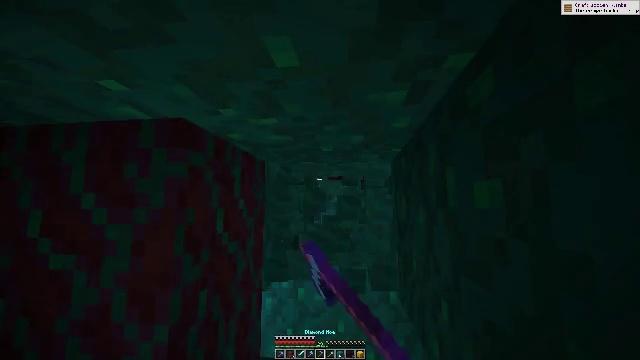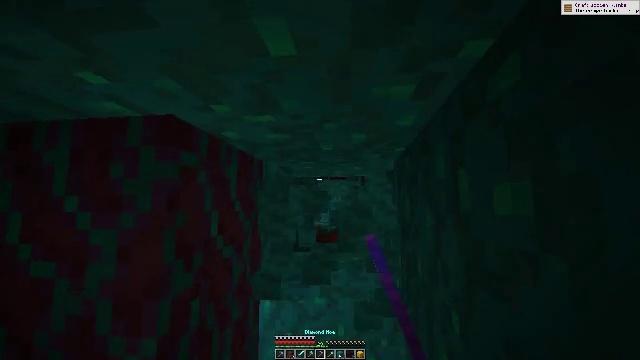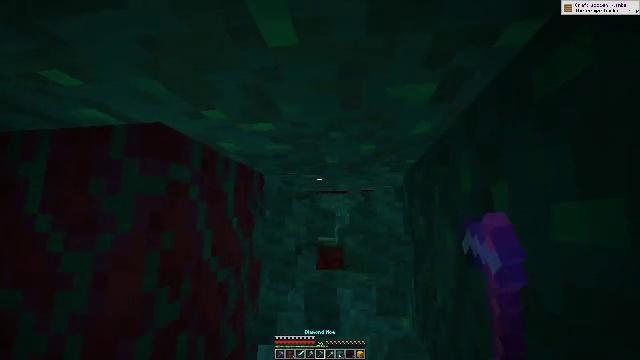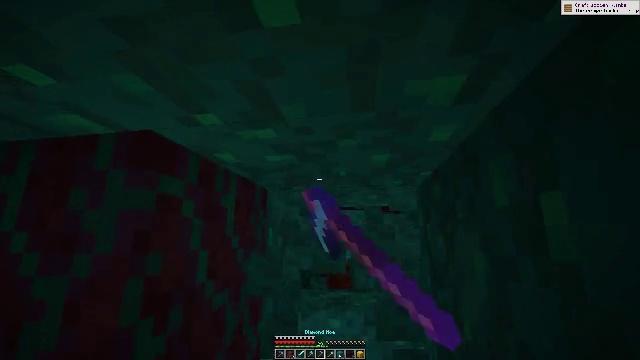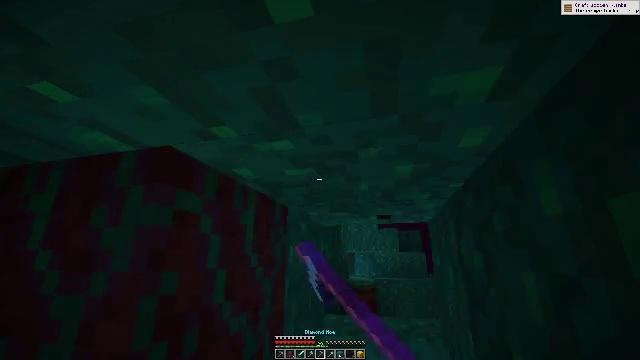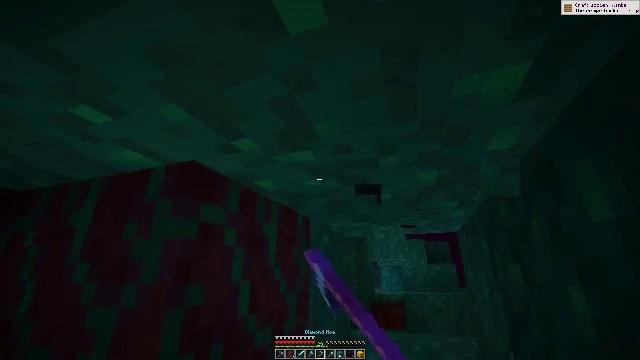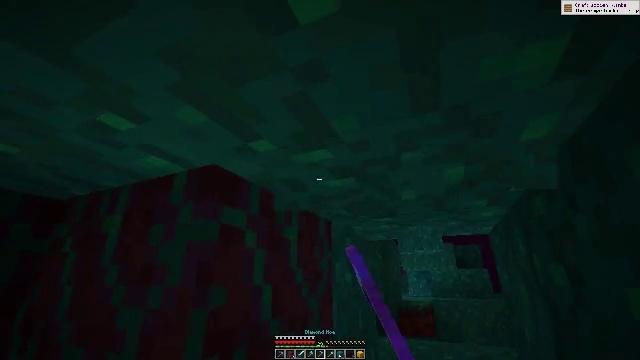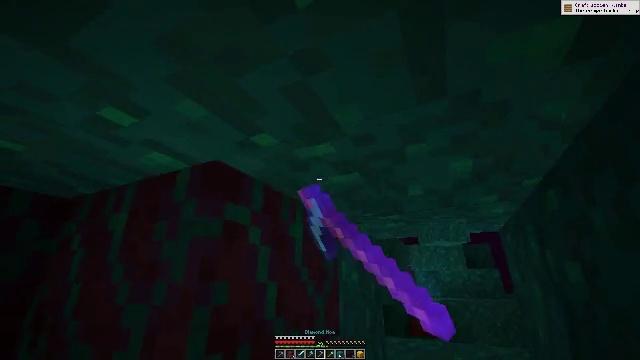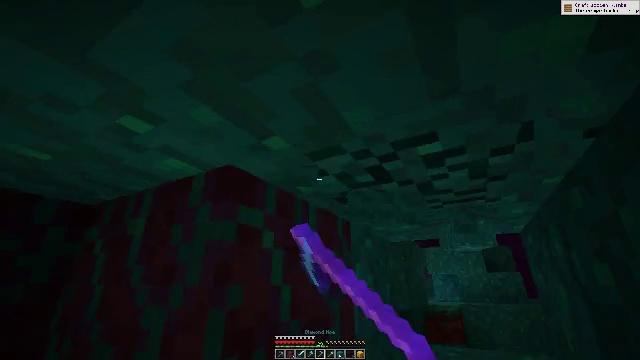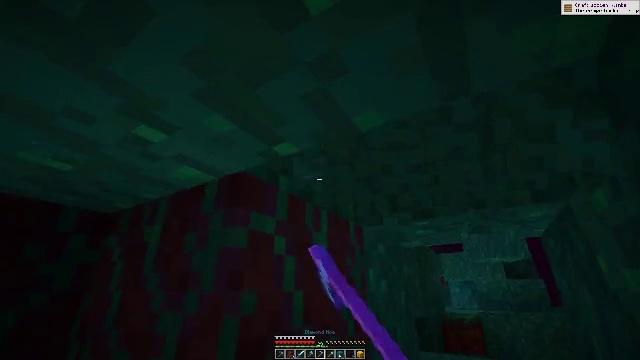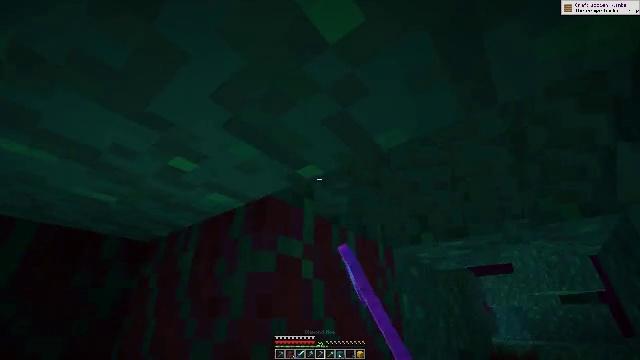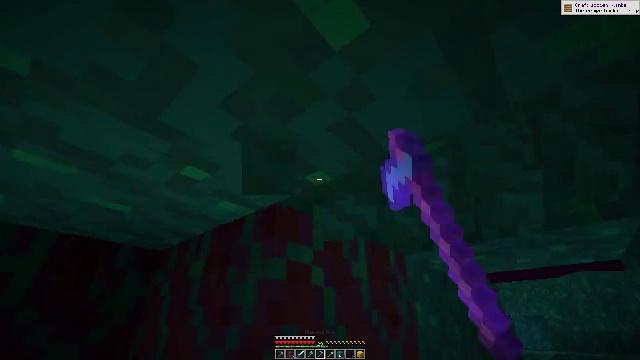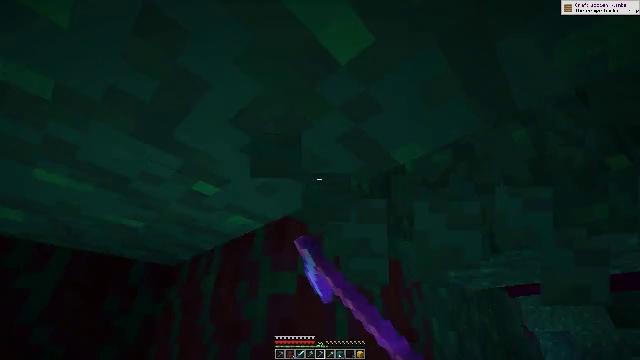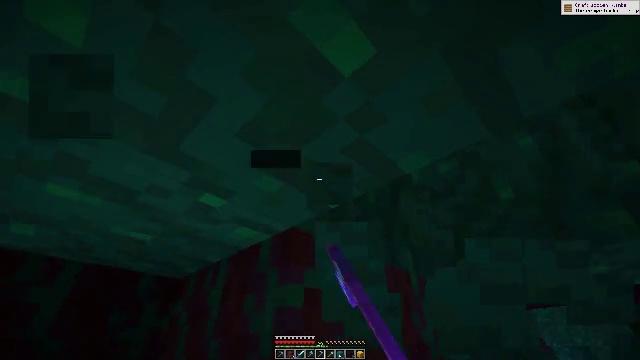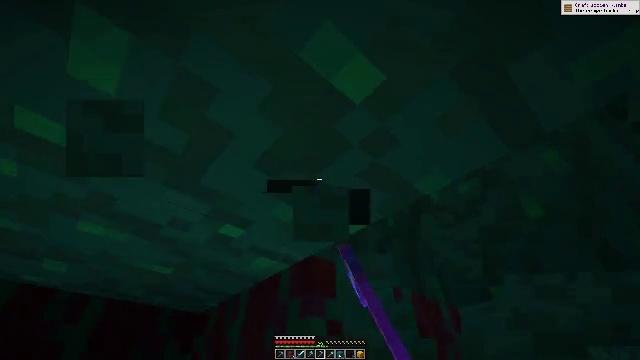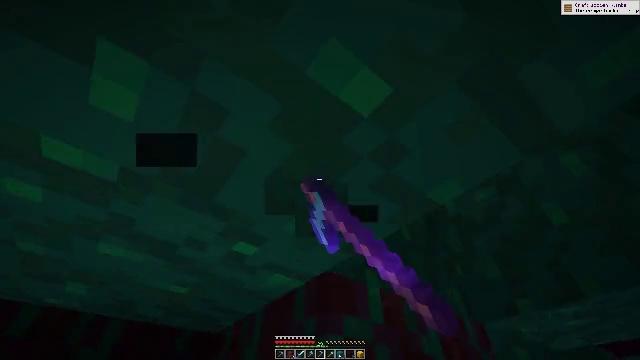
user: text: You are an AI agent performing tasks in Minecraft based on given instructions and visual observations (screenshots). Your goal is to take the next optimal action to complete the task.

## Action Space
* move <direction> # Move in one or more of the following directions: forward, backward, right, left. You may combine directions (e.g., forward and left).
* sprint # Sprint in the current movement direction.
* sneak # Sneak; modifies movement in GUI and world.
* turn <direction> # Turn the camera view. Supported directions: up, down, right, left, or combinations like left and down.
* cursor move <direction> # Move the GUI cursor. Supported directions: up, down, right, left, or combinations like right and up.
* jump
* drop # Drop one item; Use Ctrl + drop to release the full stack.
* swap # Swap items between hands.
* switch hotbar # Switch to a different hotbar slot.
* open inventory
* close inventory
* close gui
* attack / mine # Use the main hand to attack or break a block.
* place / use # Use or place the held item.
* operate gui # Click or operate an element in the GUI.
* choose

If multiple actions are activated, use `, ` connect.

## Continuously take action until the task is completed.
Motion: motion action
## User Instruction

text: Collect warped wart block.
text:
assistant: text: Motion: move forward, attack / mine
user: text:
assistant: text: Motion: move forward, turn up, attack / mine
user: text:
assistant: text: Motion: turn left and up, attack / mine
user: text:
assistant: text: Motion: turn left and up, attack / mine
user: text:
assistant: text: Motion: turn left and up, attack / mine
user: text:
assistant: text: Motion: turn left and up, attack / mine
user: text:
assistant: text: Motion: turn left, attack / mine
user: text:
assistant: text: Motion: turn left, attack / mine
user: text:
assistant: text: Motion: turn left and up, attack / mine
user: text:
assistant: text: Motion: turn left and up, attack / mine
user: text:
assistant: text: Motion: turn left and up, attack / mine
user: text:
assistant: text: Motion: turn left and up, attack / mine
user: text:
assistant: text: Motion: turn left and up, attack / mine
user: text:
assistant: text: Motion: turn left and up, attack / mine
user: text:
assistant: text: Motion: turn left and up, attack / mine
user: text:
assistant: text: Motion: turn left and up, attack / mine
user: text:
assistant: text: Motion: turn left and up, attack / mine
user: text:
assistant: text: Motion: turn left and up, attack / mine
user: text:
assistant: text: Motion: turn left, attack / mine
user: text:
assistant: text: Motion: turn left, attack / mine
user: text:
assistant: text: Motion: turn left, attack / mine
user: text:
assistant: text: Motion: turn left, attack / mine
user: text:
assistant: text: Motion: turn left and down, attack / mine
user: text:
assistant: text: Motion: turn left and down, attack / mine
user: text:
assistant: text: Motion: turn left and down, attack / mine
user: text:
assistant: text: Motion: turn left and down, attack / mine
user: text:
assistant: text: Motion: turn down, attack / mine
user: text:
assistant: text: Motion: attack / mine
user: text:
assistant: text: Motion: attack / mine
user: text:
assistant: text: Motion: attack / mine